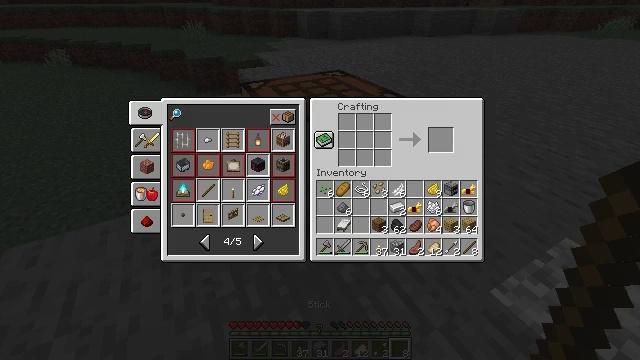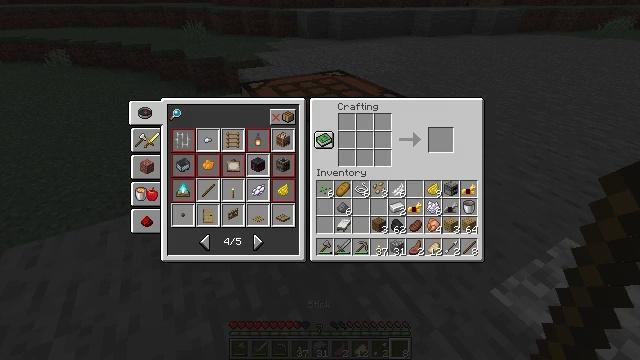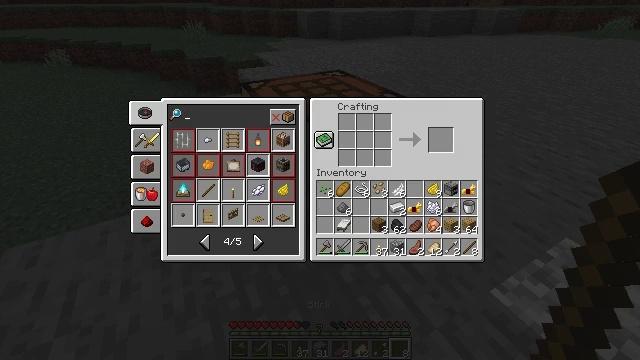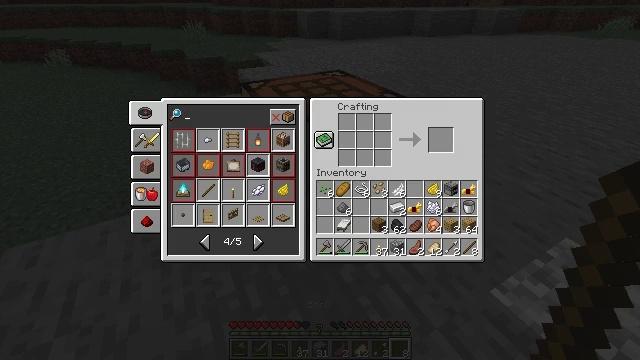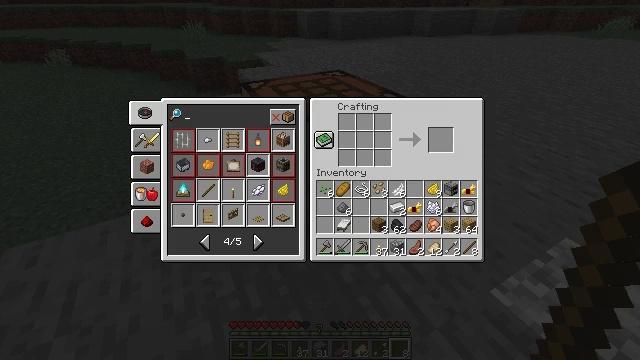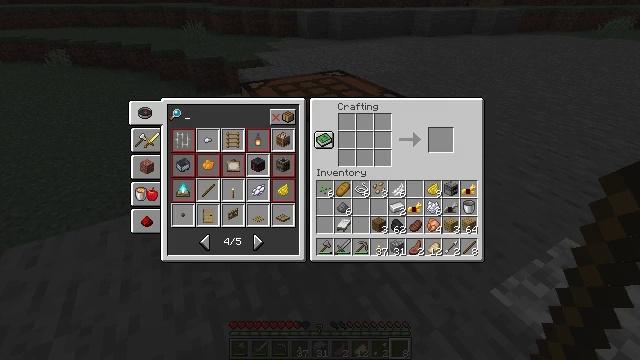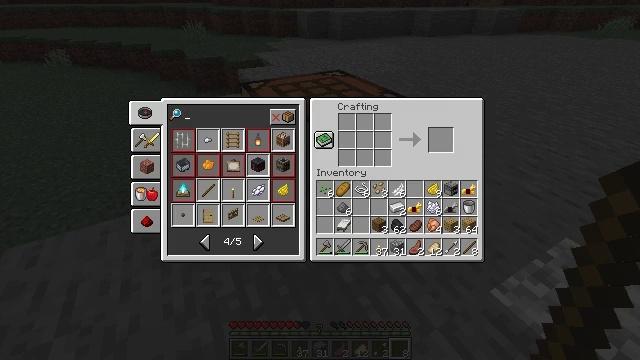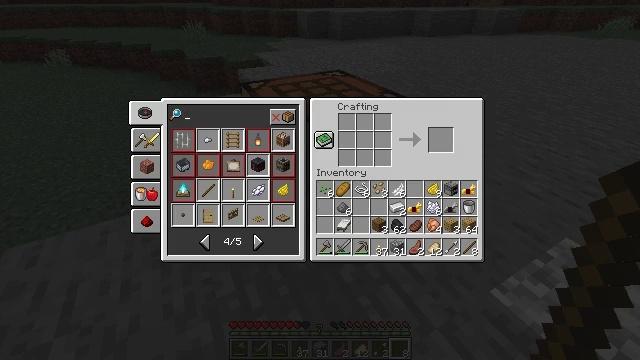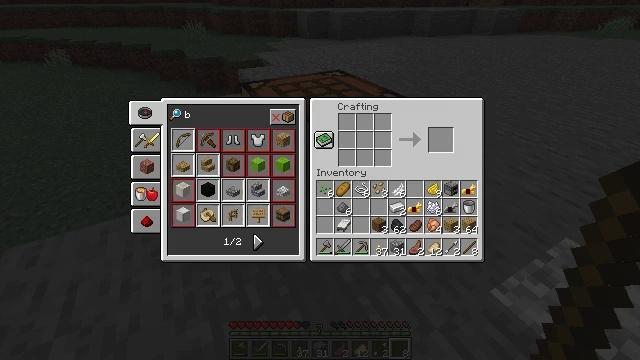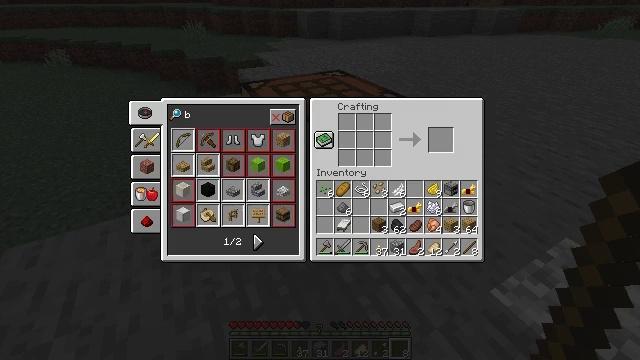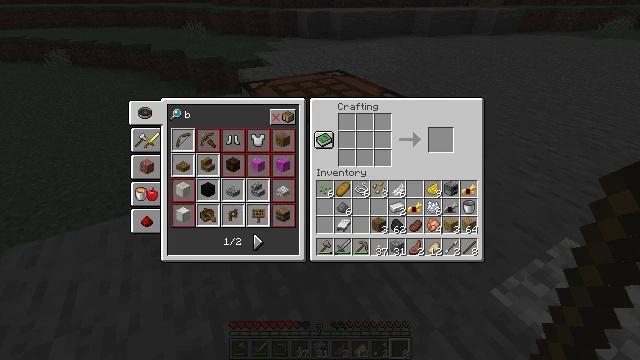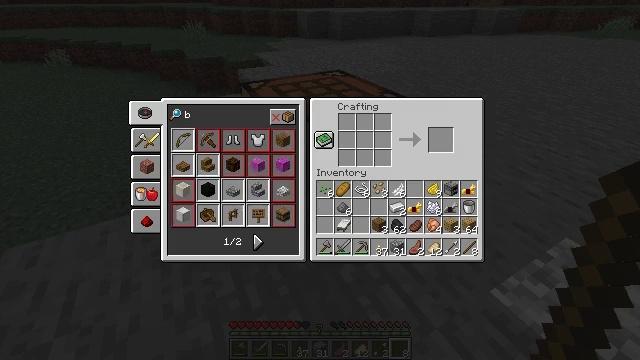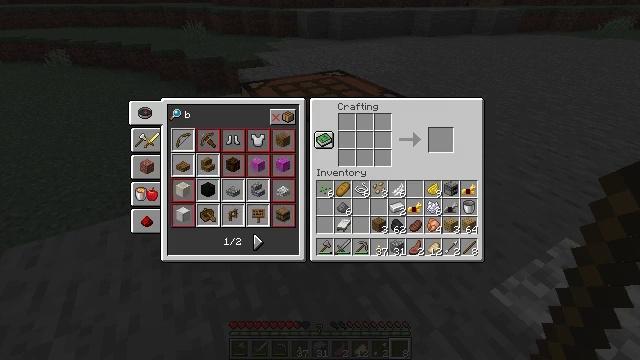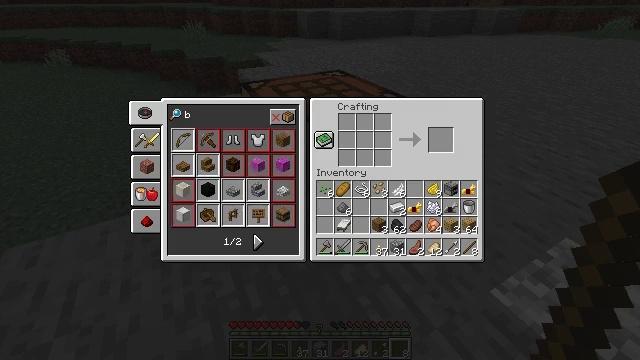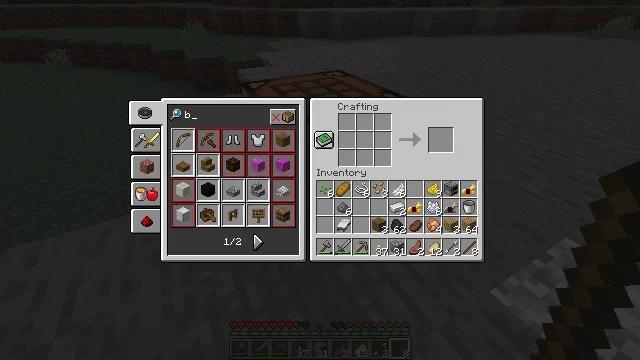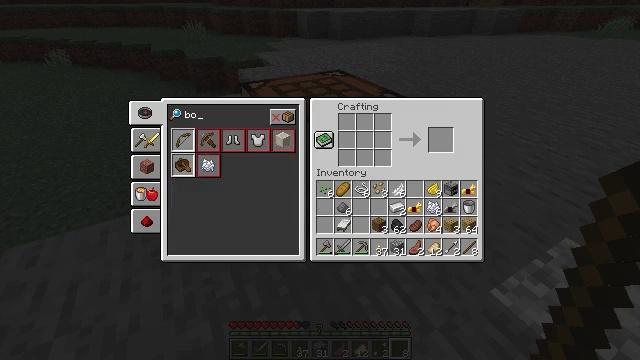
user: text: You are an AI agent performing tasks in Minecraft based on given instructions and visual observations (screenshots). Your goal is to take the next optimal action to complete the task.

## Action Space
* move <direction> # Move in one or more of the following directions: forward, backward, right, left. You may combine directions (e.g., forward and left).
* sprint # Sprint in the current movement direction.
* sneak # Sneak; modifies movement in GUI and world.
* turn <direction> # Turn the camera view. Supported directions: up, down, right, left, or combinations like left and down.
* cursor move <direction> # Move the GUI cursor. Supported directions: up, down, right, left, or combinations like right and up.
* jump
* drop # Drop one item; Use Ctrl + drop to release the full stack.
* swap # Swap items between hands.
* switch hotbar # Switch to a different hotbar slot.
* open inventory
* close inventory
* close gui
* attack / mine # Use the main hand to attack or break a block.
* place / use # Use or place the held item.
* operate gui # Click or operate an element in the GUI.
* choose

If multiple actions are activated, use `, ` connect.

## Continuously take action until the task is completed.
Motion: motion action
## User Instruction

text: Craft a bow.
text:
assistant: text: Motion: no_op
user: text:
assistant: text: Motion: no_op
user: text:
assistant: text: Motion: no_op
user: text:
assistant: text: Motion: no_op
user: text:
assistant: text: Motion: no_op
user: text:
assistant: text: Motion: no_op
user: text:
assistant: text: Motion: no_op
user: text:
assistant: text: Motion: no_op
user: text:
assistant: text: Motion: no_op
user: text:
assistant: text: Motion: no_op
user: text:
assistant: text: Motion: no_op
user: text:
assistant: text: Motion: no_op
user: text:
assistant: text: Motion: no_op
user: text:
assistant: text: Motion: no_op
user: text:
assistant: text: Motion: no_op
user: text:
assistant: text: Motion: no_op
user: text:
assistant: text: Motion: no_op
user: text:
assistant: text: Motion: move forward
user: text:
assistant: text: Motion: move forward
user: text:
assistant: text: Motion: move forward
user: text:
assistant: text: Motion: no_op
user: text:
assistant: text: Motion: no_op
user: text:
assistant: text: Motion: no_op
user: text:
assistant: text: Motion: no_op
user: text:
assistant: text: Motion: no_op
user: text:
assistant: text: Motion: no_op
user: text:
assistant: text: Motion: no_op
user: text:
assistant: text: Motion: no_op
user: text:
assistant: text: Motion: no_op
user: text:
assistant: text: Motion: no_op